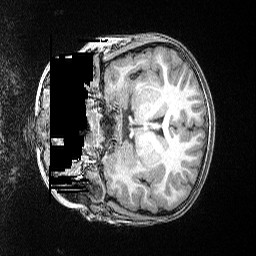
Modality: T1w
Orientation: coronal
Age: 84
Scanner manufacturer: siemens
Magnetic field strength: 3 T
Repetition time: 2.5 s
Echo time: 0.00347 s